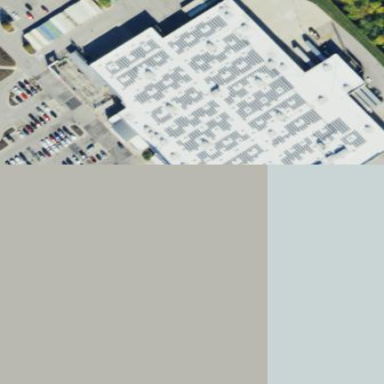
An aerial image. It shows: Retail area.